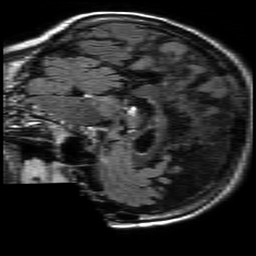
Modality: FLAIR
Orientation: sagittal
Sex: female
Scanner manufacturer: philips
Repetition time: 11 s
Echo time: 0.125 s